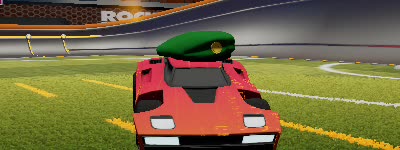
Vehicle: breakout